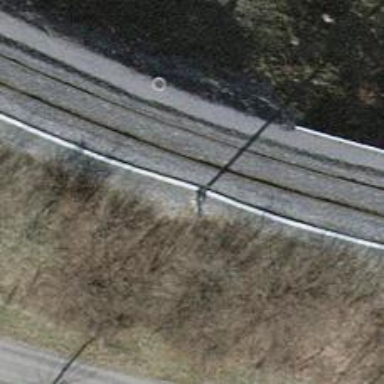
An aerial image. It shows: Catenary mast for power lines.